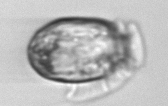
Label: Dinophysis_acuminata